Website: walmart
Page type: billing-address
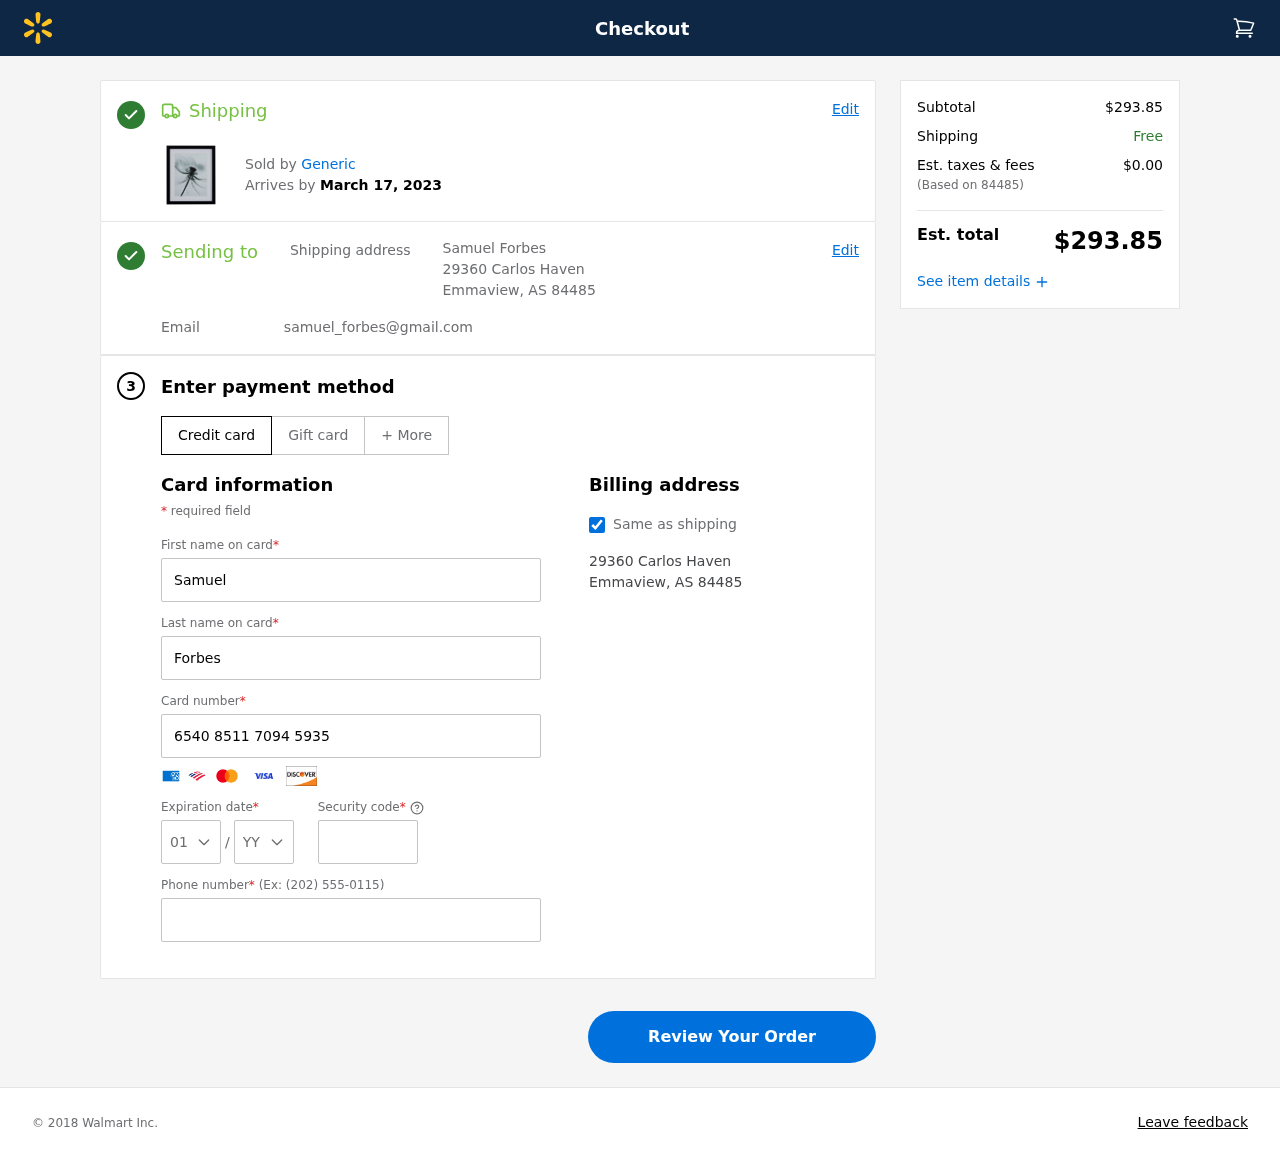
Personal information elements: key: PII_CARD_CVV
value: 391
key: PII_CARD_EXPIRY_MONTH
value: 01
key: PII_CARD_EXPIRY_YEAR
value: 30
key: PII_CARD_NUMBER
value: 6540 8511 7094 5935
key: PII_CITY_STATE_ZIP
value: Emmaview, AS 84485
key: PII_EMAIL
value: samuel_forbes@gmail.com
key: PII_FIRSTNAME
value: Samuel
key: PII_FULLNAME
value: Samuel Forbes
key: PII_LASTNAME
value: Forbes
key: PII_PHONE
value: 7363426604
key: PII_POSTCODE
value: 84485
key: PII_STREET
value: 29360 Carlos Haven
Product elements: key: PRODUCT1_BRAND
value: Generic
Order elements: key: ORDER_DELIVERY_DATE
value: March 17, 2023
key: ORDER_SUBTOTAL
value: $293.85
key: ORDER_TAX
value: $0.00
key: ORDER_TOTAL
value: $293.85